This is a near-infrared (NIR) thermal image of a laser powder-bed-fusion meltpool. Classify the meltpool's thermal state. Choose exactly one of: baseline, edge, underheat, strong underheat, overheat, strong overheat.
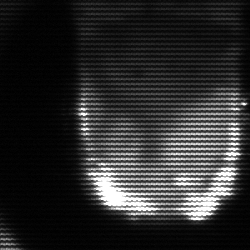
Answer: baseline